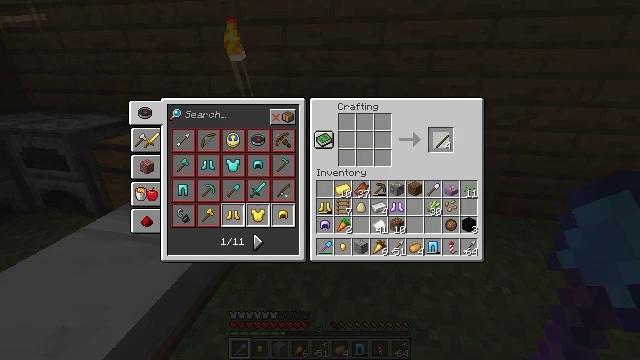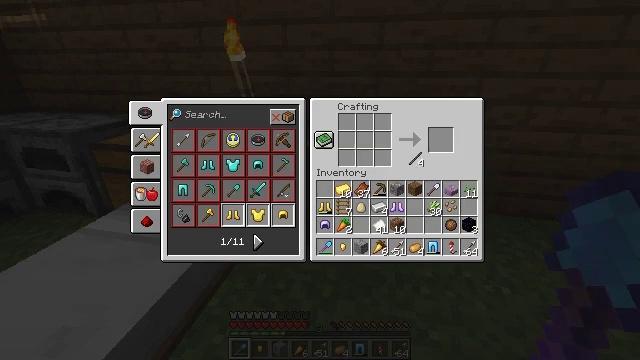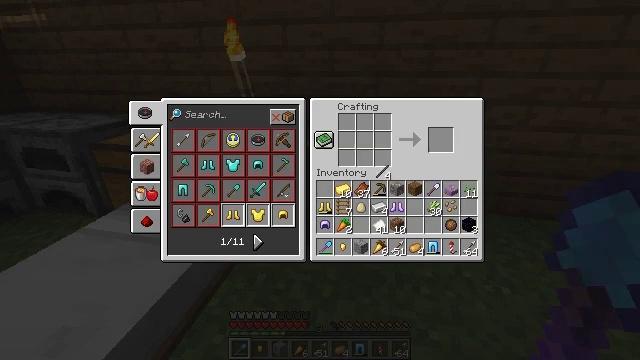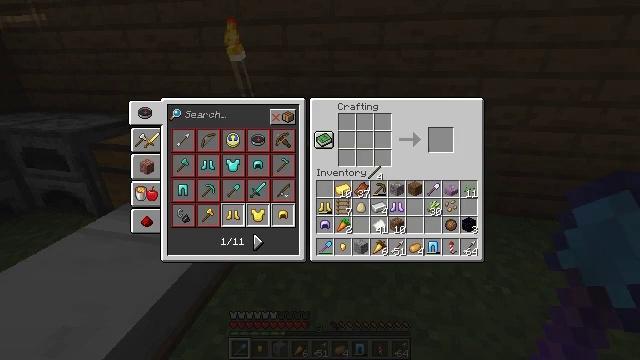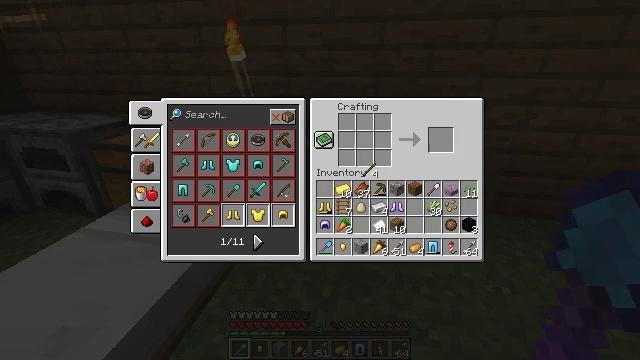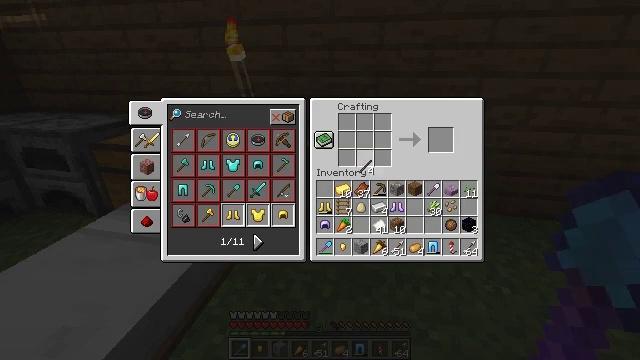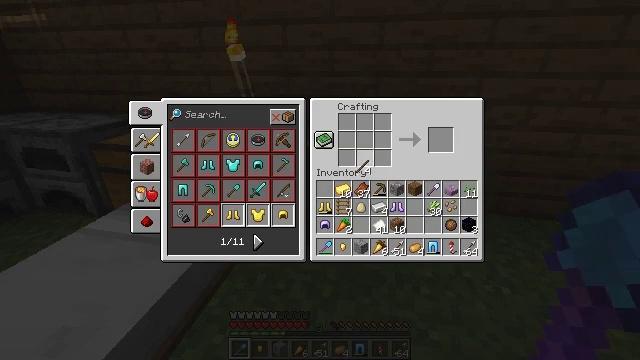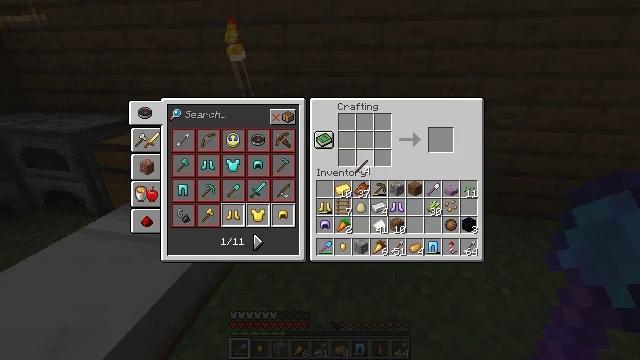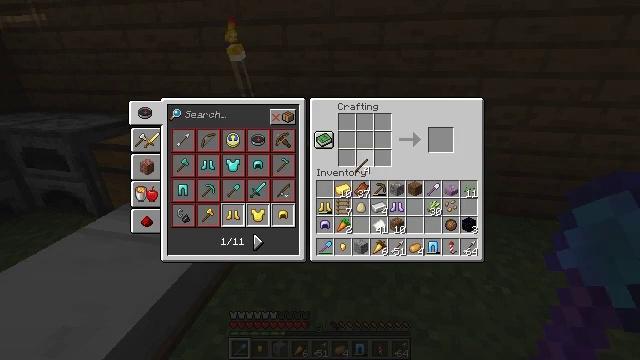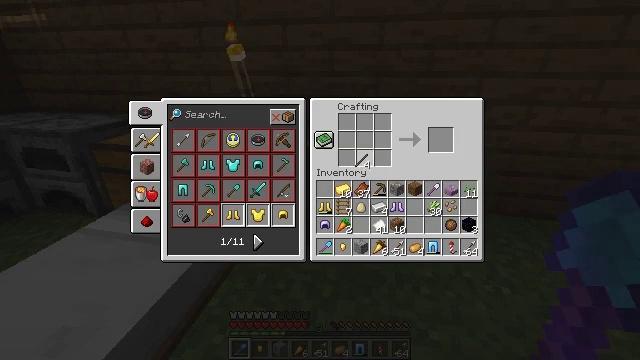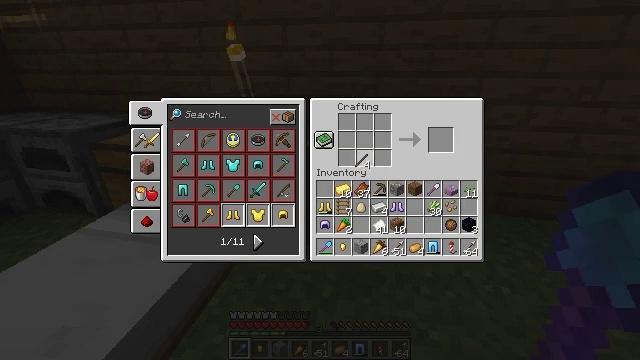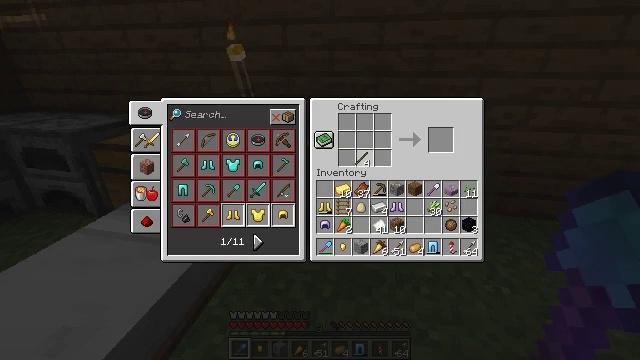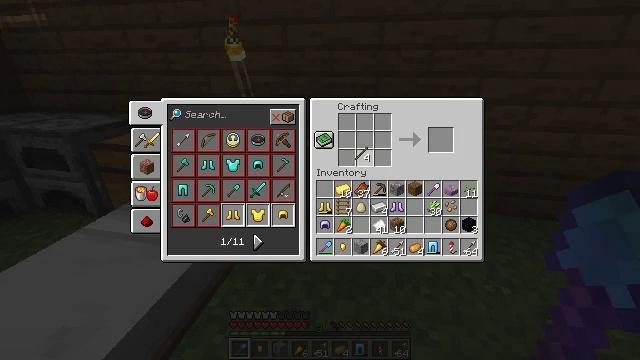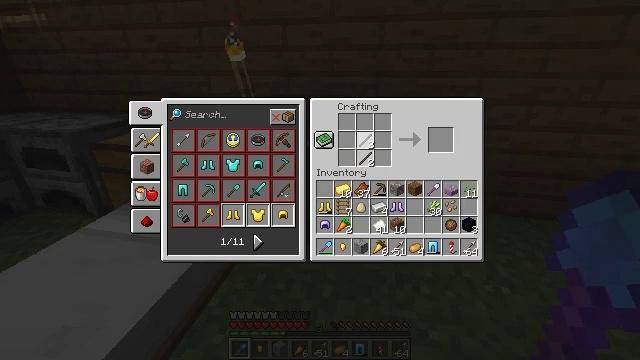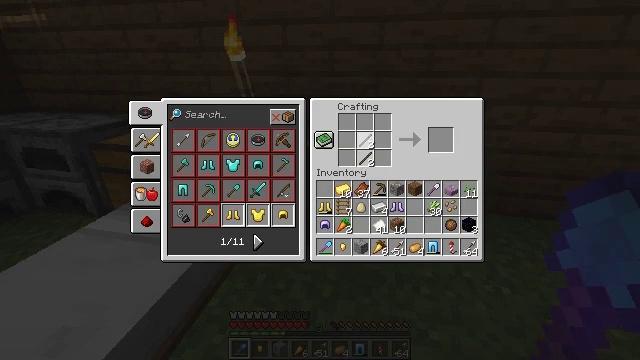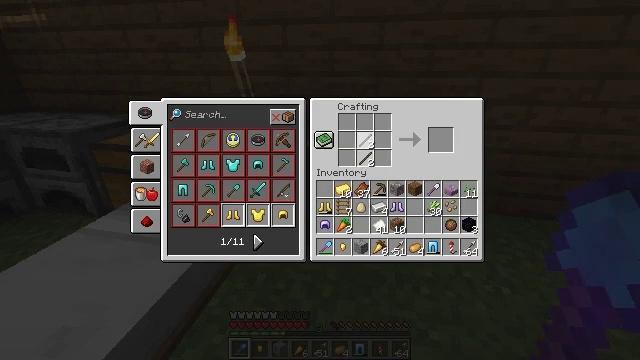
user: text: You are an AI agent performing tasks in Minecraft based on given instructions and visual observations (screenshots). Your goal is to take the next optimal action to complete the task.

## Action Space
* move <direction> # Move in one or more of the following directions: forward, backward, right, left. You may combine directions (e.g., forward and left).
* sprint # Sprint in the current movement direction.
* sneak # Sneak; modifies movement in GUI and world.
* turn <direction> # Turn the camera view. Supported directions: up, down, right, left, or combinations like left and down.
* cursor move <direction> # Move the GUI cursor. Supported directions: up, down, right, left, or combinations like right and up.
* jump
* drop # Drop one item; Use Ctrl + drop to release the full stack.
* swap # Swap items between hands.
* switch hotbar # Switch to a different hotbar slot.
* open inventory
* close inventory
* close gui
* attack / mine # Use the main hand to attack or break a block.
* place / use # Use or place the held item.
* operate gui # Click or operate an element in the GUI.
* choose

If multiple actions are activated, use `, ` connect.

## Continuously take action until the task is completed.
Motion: motion action
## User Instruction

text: Open a crafting table to make a golden axe.
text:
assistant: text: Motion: cursor move left and down, open gui
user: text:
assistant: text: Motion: cursor move left and down
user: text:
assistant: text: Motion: cursor move left
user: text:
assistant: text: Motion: no_op
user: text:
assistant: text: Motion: no_op
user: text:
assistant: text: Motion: no_op
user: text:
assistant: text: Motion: no_op
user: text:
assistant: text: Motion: no_op
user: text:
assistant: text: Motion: no_op
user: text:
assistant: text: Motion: no_op
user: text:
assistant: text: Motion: operate gui
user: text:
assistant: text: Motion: operate gui
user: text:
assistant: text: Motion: operate gui
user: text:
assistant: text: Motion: operate gui
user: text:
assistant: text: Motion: operate gui
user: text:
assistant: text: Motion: operate gui
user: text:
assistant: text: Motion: no_op
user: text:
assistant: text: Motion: cursor move down
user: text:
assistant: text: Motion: cursor move down
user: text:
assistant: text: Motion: cursor move left and down
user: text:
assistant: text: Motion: no_op
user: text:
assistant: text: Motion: no_op
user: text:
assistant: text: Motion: no_op
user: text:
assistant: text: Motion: no_op
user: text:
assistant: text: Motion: no_op
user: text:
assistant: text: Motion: operate gui
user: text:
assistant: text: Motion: operate gui
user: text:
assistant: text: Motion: cursor move right
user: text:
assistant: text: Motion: no_op
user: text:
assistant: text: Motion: no_op